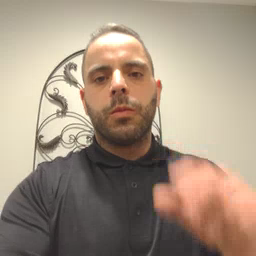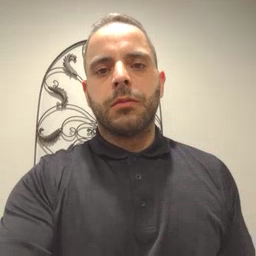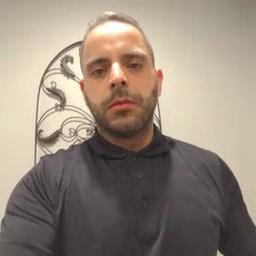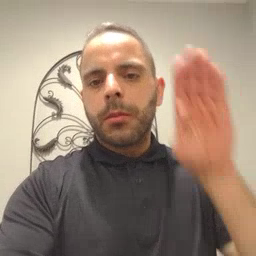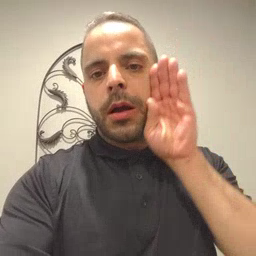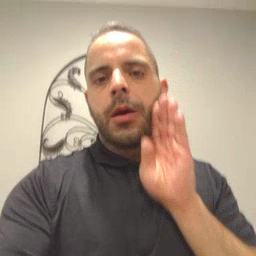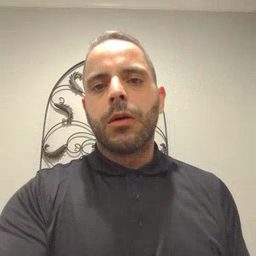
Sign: brown